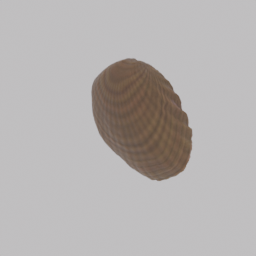
Label: animals